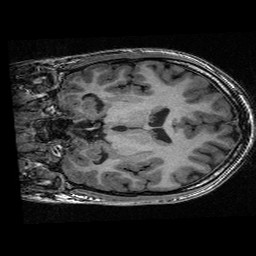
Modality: T1w
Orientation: coronal
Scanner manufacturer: ge
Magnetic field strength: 3 T
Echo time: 0.00318 s